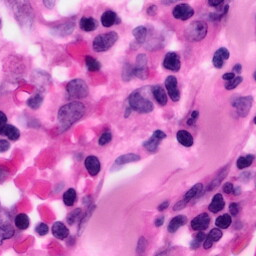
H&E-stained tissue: Pancreatic